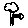
Label: tree